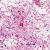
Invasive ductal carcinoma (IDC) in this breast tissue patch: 0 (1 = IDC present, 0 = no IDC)